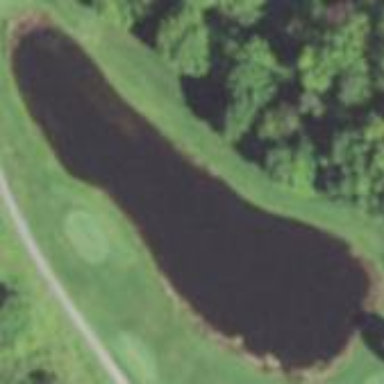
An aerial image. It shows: Water hazard in golf course. The hazard is natural water feature.